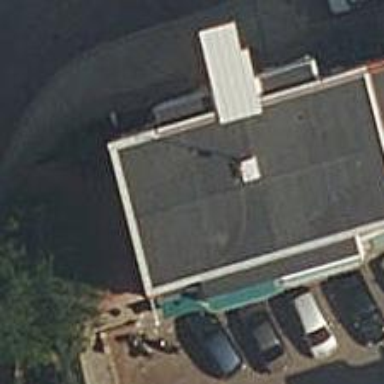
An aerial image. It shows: Pharmacy providing healthcare services.